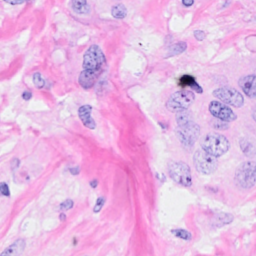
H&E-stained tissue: Breast